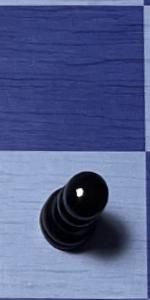
Label: Pawn_Black